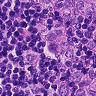
Metastatic tissue present: yes